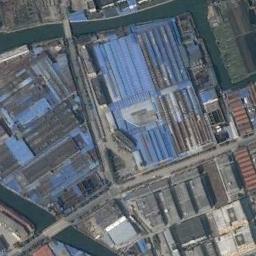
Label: industrial_area